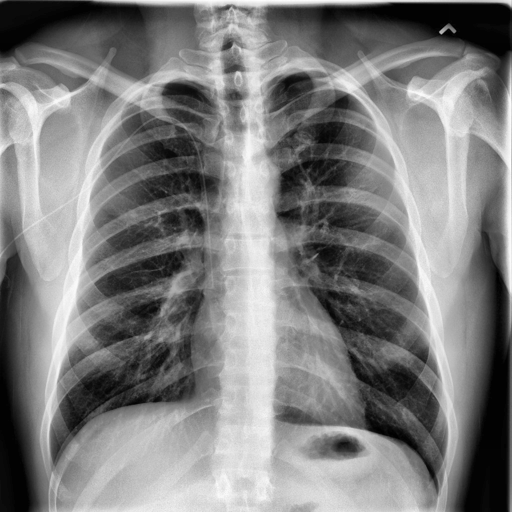
Finding: NORMAL